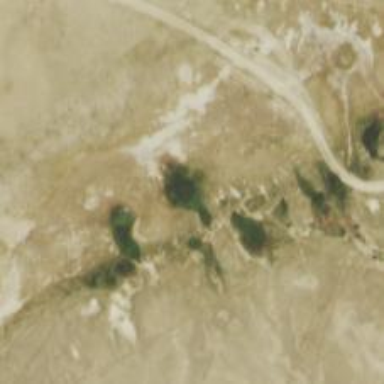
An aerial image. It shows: Natural hot spring.